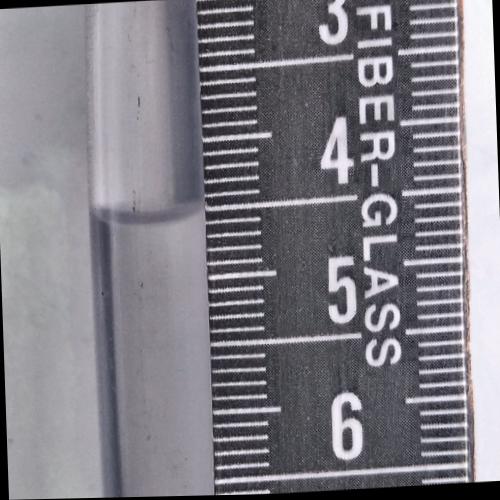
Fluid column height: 4.5 cm